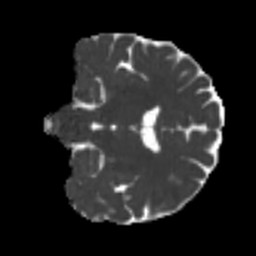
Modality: MD
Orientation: coronal
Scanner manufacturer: siemens
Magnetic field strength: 3 T
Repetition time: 4 s
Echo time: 0.0594 s